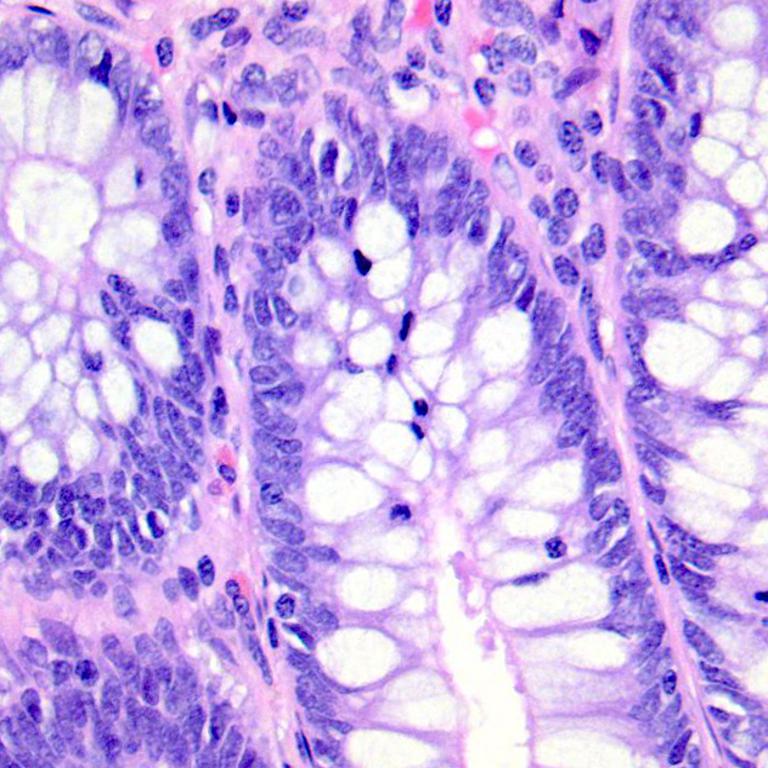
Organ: colon
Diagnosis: benign